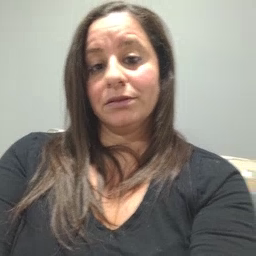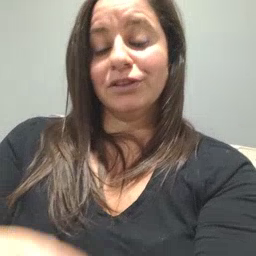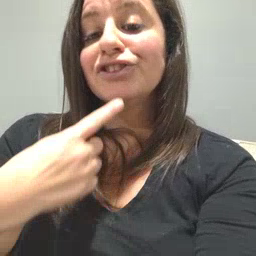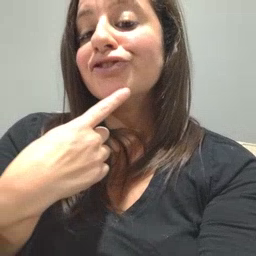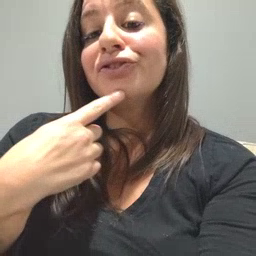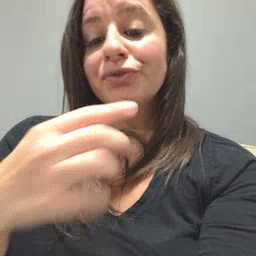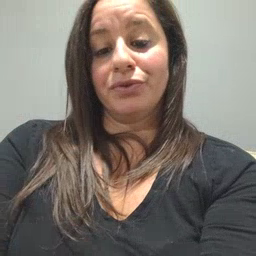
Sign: chin